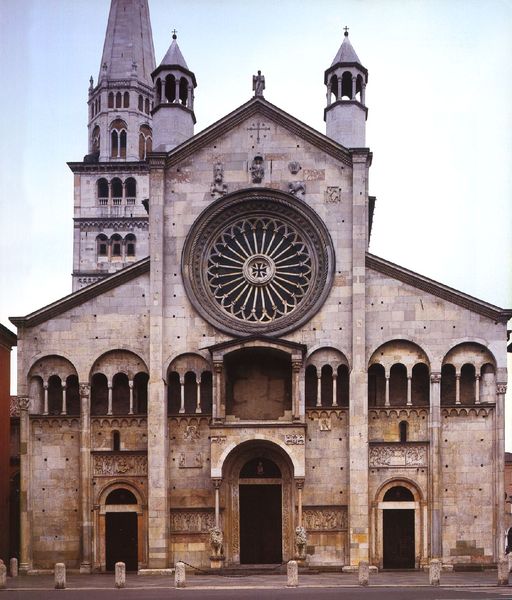
Titel: Dom S. Gimignano, Modena
Standort: Modena, Dom S. Gimignano (EU - I - Emilia-Romagna)
Schlagwörter: fenster, frankreich, säulen, kirche, drei, gotik, turm, deutschland, fassade, italien, türen, giebel, eingang, kreuz, türmchen, türme, portal, gotisch, rosette, kapelle, westwerk, rosettenfenster, prosette, zugmauer